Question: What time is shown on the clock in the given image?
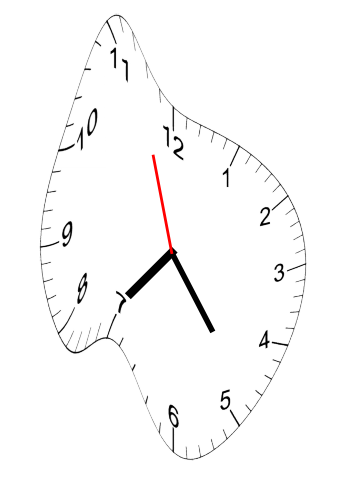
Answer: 07:23:57